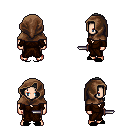
a pixel art fantasy rpg character, male body template, human, light skin, brown robe, gold greaves, gray long hairstyle, cloth hood, black slippers, dagger, four views (front, back, left, right), 2x2 character sprite sheet, small pixel art, hard edges, no anti-aliasing